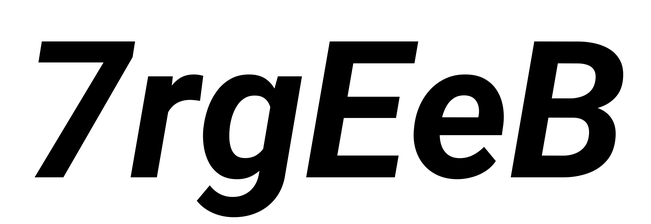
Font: Roboto-Italic_Bold_Italic